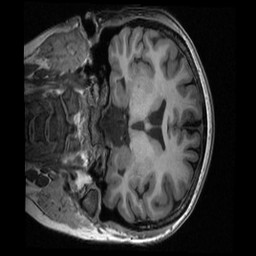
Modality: T1w
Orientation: coronal
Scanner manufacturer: ge
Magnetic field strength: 3 T
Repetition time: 0.00772 s
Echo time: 0.002948 s